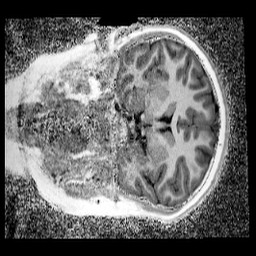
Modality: UNIT1_denoised
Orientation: coronal
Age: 12
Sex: female
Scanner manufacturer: siemens
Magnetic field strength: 3 T
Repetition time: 4 s
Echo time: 0.00299 s